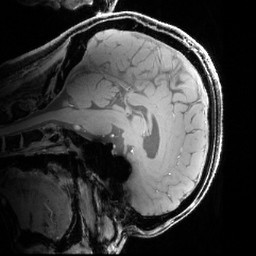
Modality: T1w
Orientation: sagittal
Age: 35
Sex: male
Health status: healthy
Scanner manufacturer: siemens
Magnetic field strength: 7 T
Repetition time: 4.3 s
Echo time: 0.00227 s